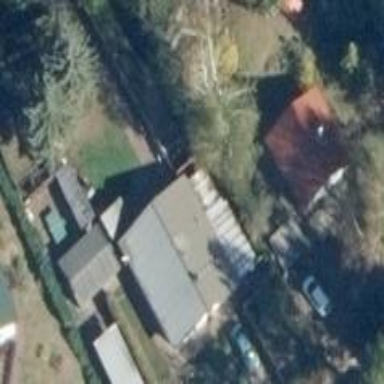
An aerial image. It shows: Bungalow.